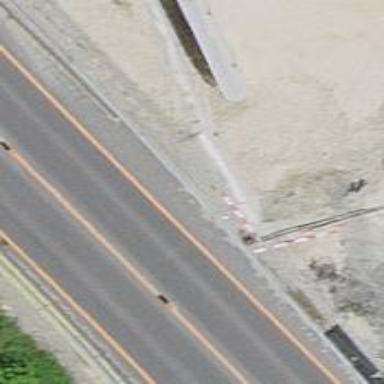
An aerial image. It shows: Trunk link highway.